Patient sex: F
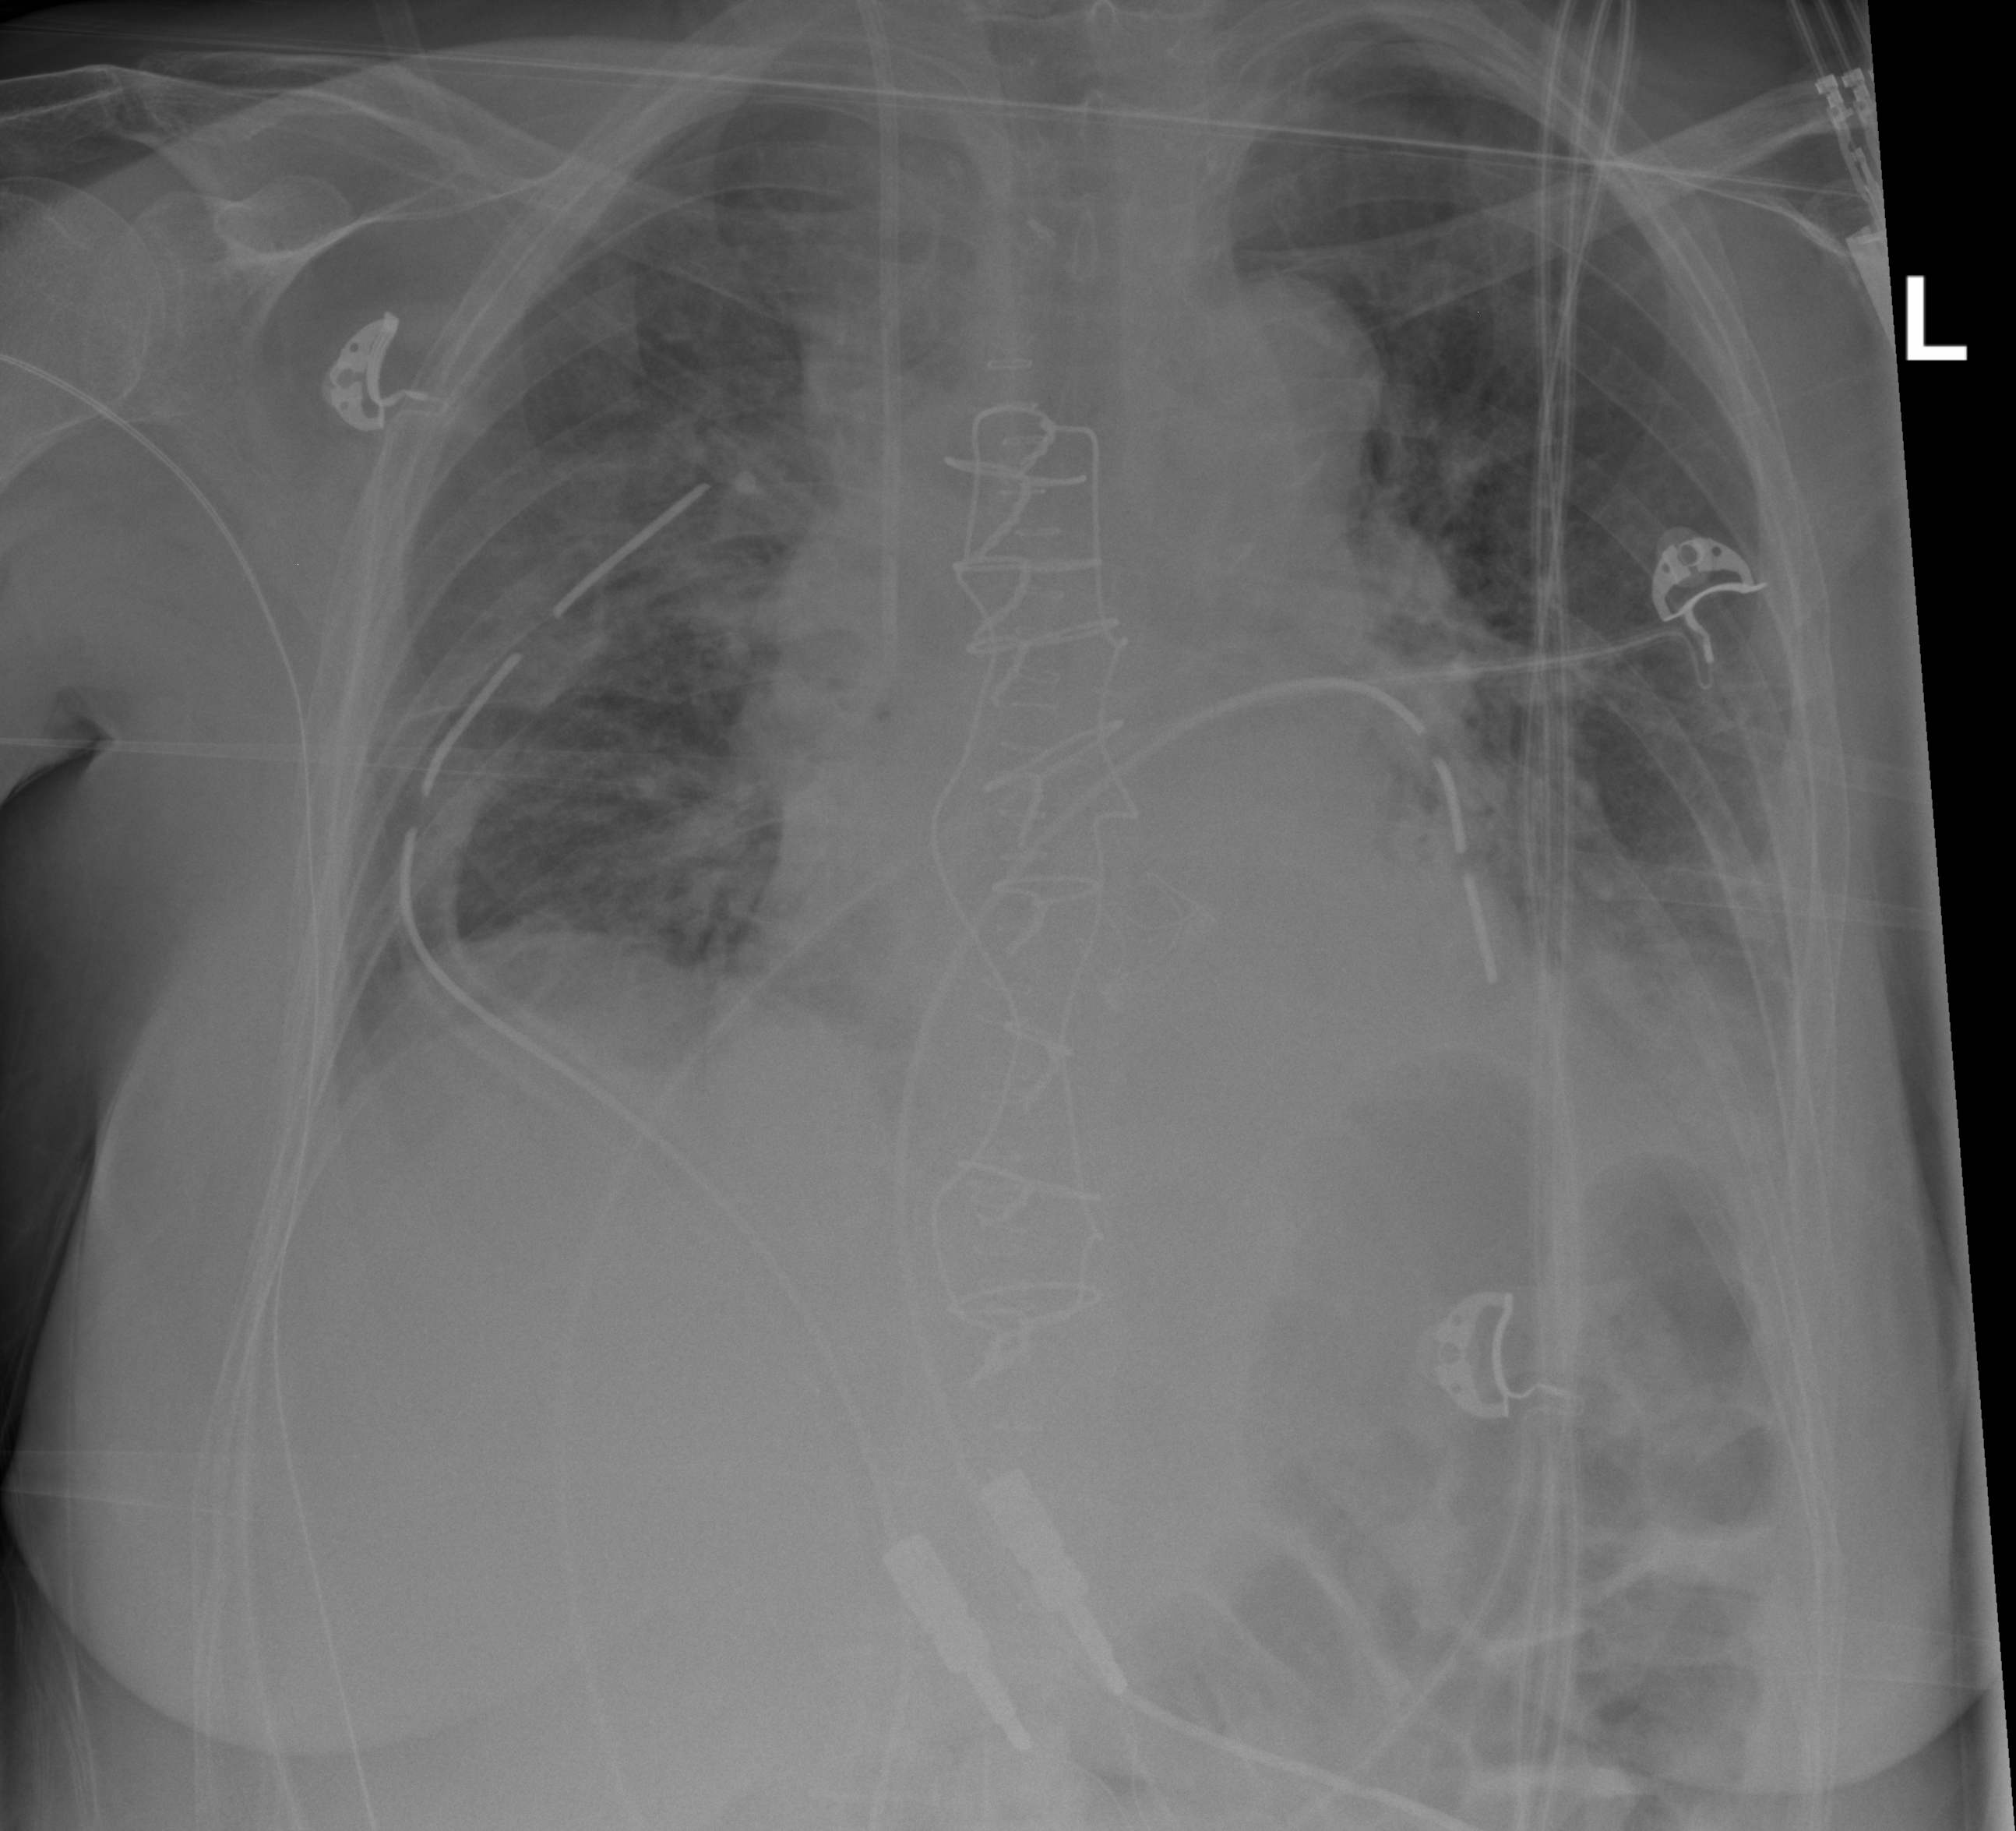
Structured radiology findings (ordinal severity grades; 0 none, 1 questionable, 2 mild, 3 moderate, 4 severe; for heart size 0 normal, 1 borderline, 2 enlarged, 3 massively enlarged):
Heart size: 0
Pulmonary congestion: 2
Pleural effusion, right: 0
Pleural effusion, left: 2
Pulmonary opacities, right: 2
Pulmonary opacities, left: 2
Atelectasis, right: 2
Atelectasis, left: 2